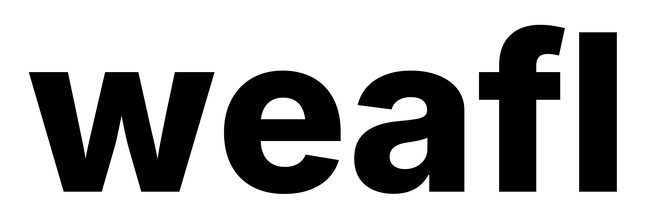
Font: Inter_ExtraBold